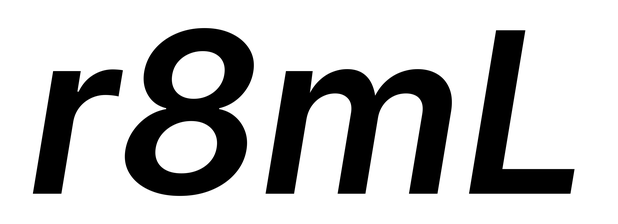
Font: Inter-Italic_SemiBold_Italic